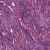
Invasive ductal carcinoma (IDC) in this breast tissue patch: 1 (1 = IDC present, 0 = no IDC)